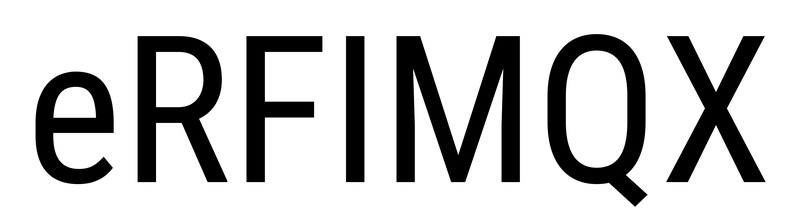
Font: Roboto_Condensed_Regular